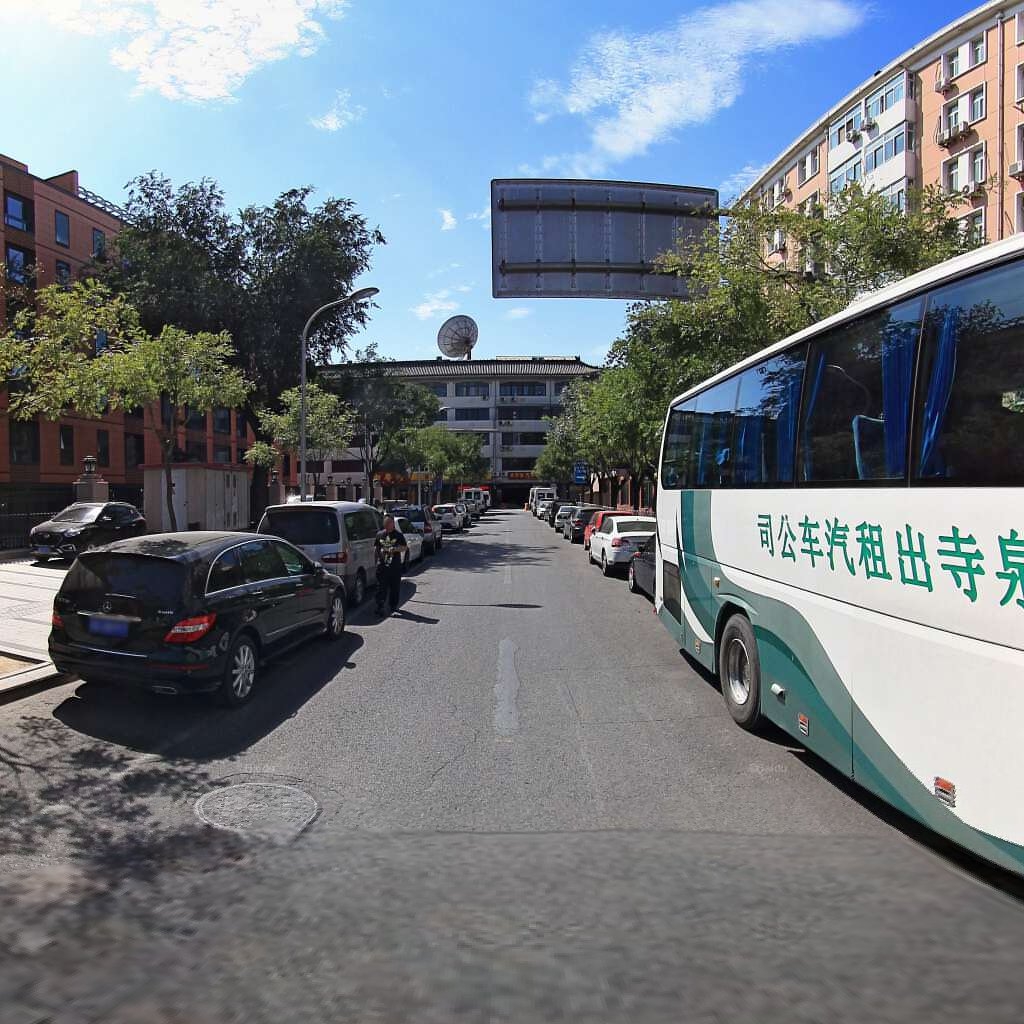
Region: Dongcheng
Road damage annotations: longitudinal crack, transverse crack, longitudinal crack, transverse crack, manhole cover